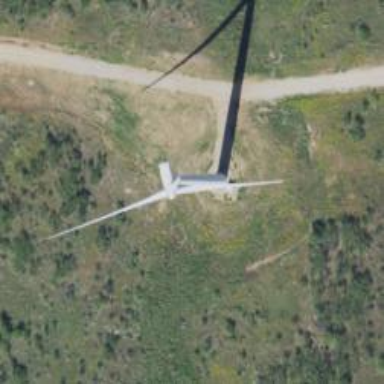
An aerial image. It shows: Wind generator powered by horizontal-axis wind turbine.